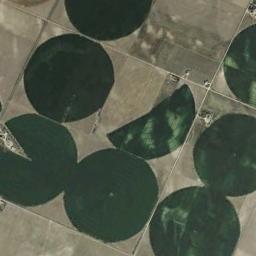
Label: circular_farmland